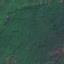
Label: Forest